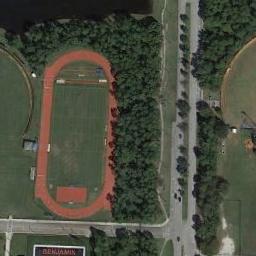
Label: ground_track_field